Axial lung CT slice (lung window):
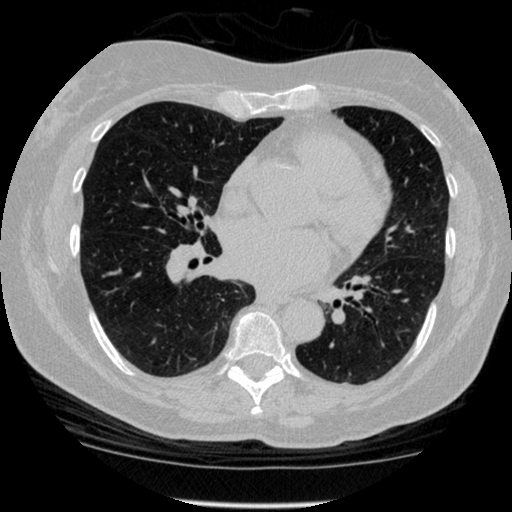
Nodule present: no